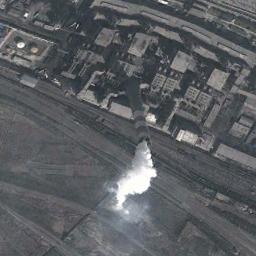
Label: thermal_power_station